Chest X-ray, PA view. Patient: 57 years old, sex M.
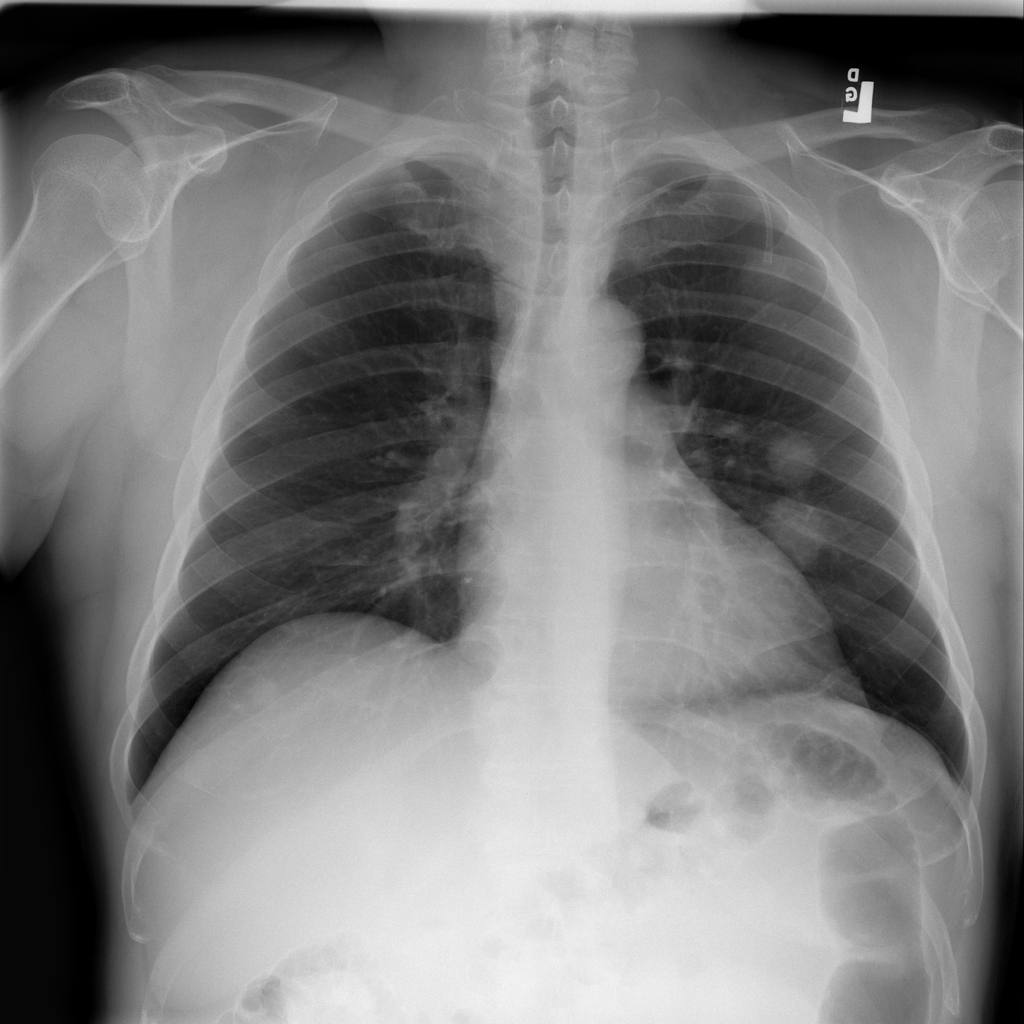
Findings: No Finding